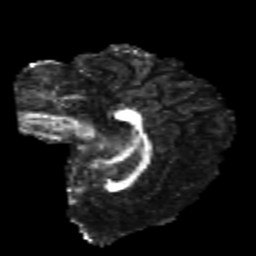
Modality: FA
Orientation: sagittal
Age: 25
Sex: female
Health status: healthy
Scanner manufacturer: philips
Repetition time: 7.384 s
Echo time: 0.08599 s